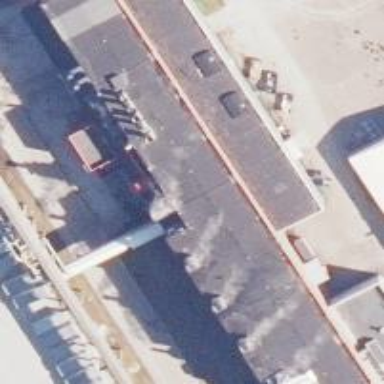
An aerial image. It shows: Building with roof made of tar paper.